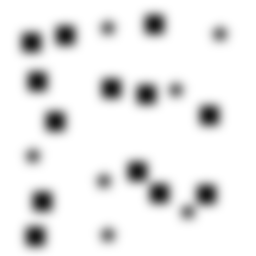
Squares: 13
Triangles: 0
Stars: 7
Total shapes: 20